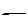
Label: line